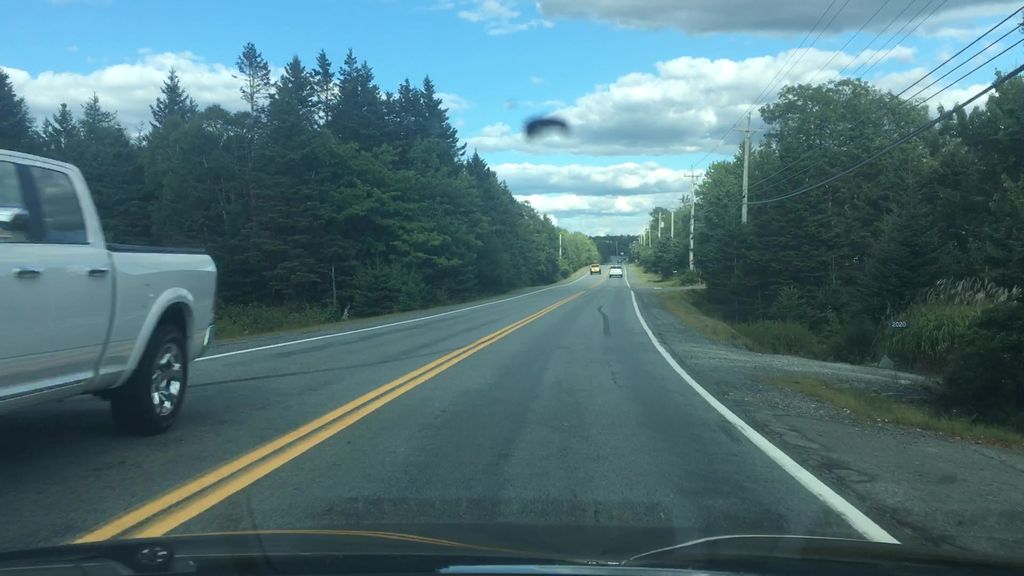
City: halifax